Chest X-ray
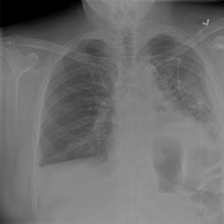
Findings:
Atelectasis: negative
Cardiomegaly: negative
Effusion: negative
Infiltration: negative
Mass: negative
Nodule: negative
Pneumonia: negative
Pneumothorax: negative
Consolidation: negative
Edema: negative
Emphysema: negative
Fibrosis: negative
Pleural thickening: negative
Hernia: negative